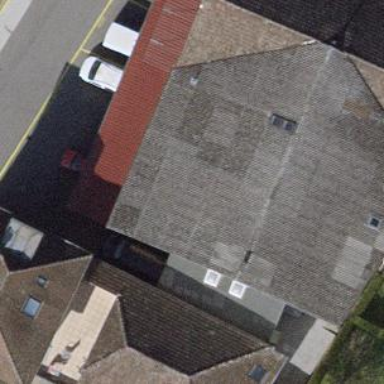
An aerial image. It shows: Clothing store.